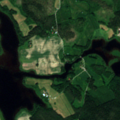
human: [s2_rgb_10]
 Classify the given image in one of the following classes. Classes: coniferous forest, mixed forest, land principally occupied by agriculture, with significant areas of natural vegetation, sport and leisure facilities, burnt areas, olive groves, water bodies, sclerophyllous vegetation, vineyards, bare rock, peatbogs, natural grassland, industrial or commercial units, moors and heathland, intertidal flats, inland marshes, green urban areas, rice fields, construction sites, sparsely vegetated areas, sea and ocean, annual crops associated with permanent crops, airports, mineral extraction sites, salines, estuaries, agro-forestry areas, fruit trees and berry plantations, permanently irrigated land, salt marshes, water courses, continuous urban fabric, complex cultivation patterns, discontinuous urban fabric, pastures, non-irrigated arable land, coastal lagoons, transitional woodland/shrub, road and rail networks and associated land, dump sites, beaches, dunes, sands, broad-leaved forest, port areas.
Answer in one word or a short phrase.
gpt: non-irrigated arable land, land principally occupied by agriculture, with significant areas of natural vegetation, coniferous forest, mixed forest, water bodies